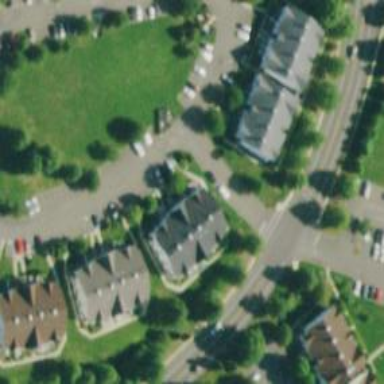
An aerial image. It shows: Living street.